Question: I have a visual studio 2012 solution consisting of two VB.Net project (ASP .NET MVC 4). I am using Entite Framework code first with one of the project but I am not using Entity Framework at all for the second project. As I was writing the code for one of the entities I wrote the following code:
'''
Public Class TacheDeReference
Inherits BaseModel
Public DescriptionTache As String
End Class
'''
Instead of writing:
'''
Public Class TacheDeReference
Inherits BaseModel
Public Property DescriptionTache As String
End Class
'''
But before realizing my mistake I had already regenerate the solution and run it and accessed some of the crud user interfaces resulting from the Entity Framework Code First scaffolding process.
Now when I made the above change I ran into the following error message:
> The model backing the 'BlogContext' context has changed since the database was created. Consider using Code First Migrations to update the database ( <URL>.
As I followed the linked in order to go through the migration process, the first instruction was to run the 'Enable-Migrations'command in the package manager console.
When I ran that command I had another error message telling me that Entity Framework is not installed on one of my projects, which is normal since it is installed only on one project
See the image below

My question: How can I run the 'Enable-Migrations'
Thank you for your help.
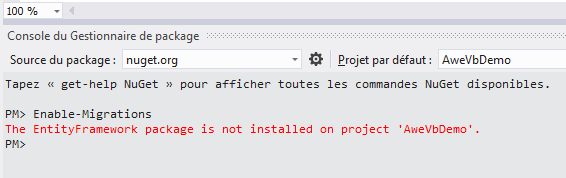
Answer: In Package Manger Console you have Default project dropdown list. Check that you select your project that has installed Entity Framework in it and not the project because EF is not installed on that project.
You have the same question here: <URL>
and I provided the same answer there so it is duplicated question